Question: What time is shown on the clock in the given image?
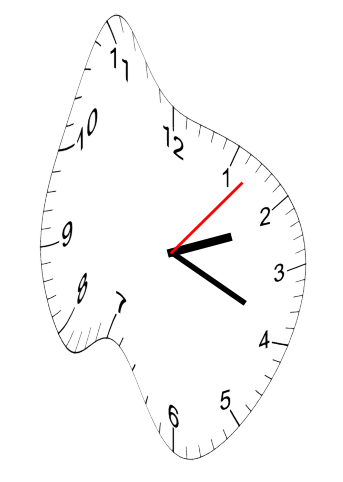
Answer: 02:19:07